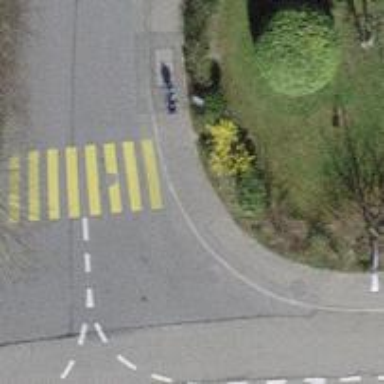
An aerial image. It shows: Kerb serving as barrier.